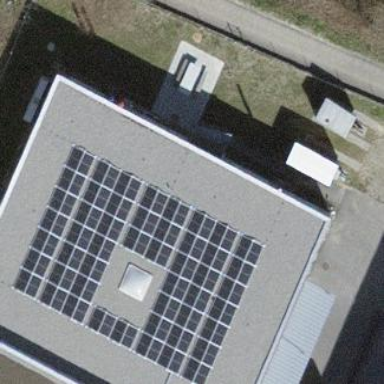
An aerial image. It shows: Solar power generator.